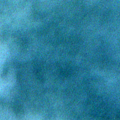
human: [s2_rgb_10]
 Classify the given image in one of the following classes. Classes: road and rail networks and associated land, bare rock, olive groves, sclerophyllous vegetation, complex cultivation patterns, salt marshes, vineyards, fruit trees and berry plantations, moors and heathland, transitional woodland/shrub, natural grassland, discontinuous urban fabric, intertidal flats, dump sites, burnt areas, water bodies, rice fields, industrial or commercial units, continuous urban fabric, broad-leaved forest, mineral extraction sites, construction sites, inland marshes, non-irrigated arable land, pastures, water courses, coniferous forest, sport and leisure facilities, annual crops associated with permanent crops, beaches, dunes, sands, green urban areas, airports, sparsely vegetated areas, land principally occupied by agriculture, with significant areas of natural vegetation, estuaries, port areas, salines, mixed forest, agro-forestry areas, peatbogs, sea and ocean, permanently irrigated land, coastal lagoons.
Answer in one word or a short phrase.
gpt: sea and ocean